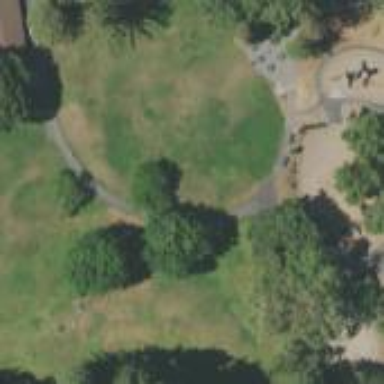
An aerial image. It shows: Lovely park for leisure and relaxation.